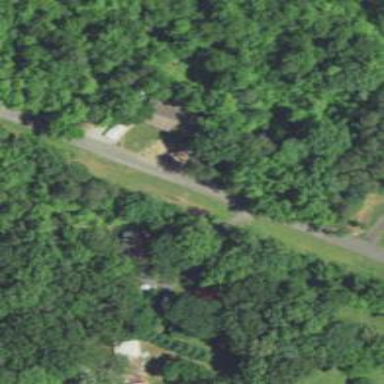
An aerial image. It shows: Driveway.